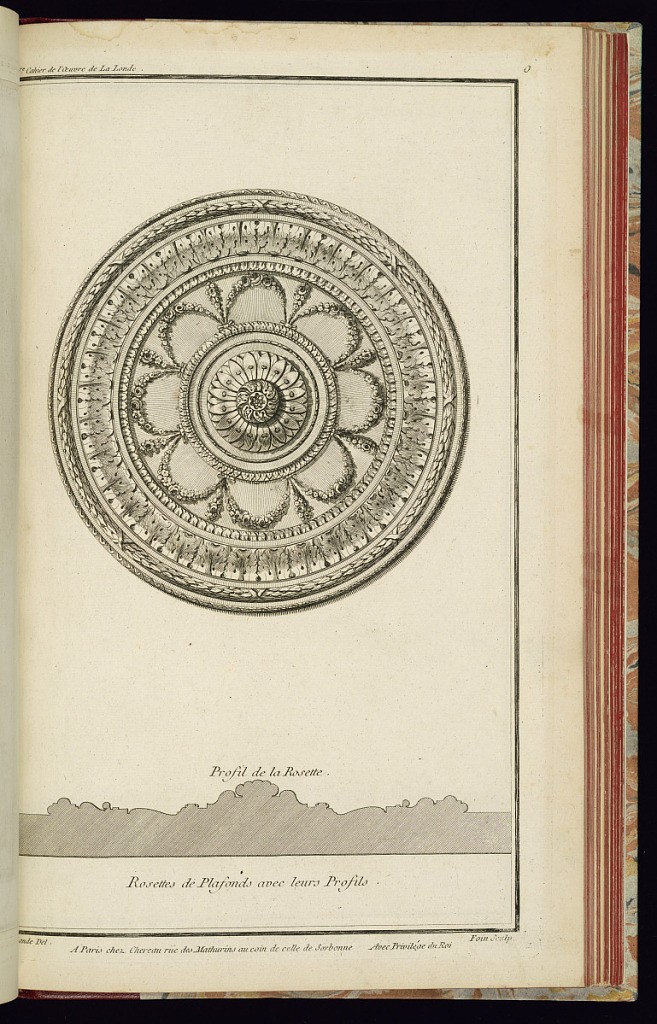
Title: Rosette Design for a Ceiling
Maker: Richard de Lalonde, French, active 1780–96
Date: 1785-1788
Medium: Etching on off-white laid paper
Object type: Print
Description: Rosette design for a ceiling with, from back edge to sight edge, wave, bound leaf, acanthus, lamb tongue, garland, lamb tongue, bead and bar ornamentation. The profile of the rosette is provided below. The plate is signed and numbered.